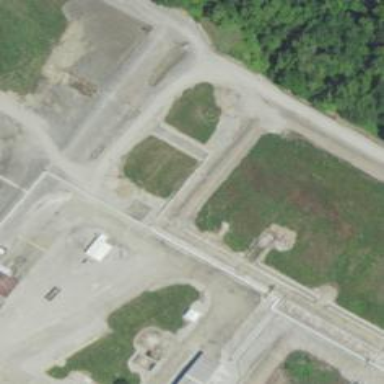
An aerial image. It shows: Storage tank with man-made structure.